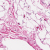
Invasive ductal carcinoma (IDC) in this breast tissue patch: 0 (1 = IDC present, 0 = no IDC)